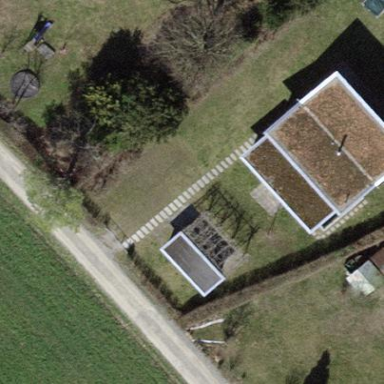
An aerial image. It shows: Detached building with saltbox roof shape.